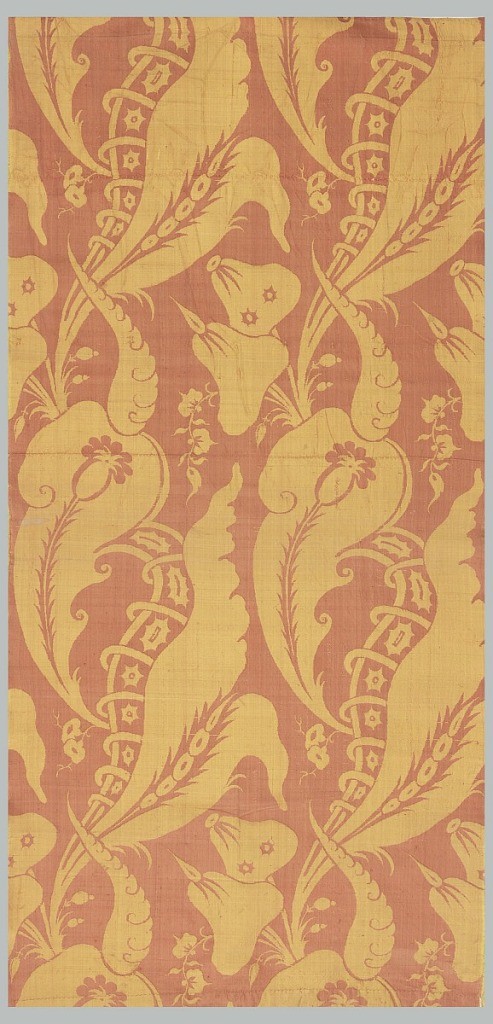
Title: Fragment
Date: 1706–09
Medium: silk Technique: 4\1 satin damask Label: silk satin damask
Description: Fragment of silk composed of several pieces sewn together. Yellow and salmon damask showing design of exotic fruits and vegetation in the ‘bizarre' style.